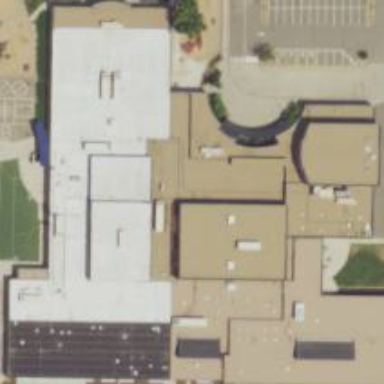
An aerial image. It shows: School building.